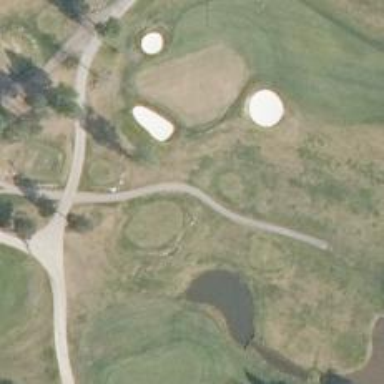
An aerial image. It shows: Footway that resembles golf path.